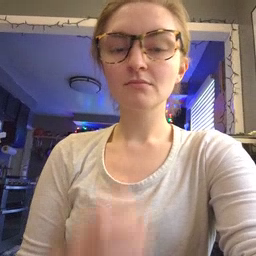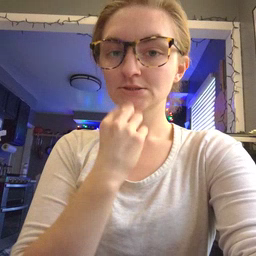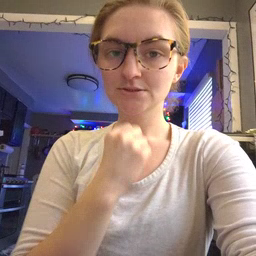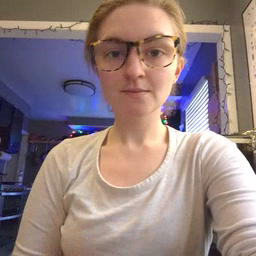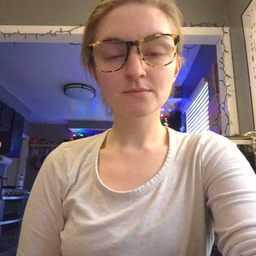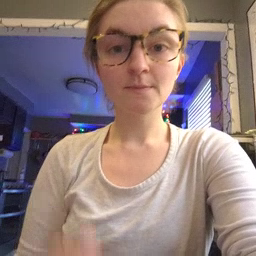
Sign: underwear